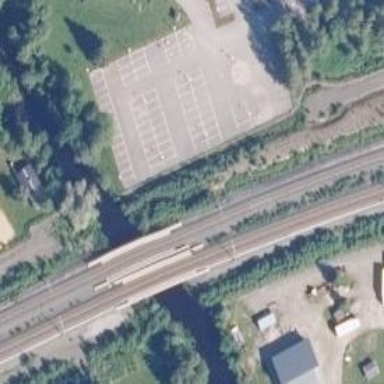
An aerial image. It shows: Bridge with continuous railway tracks that are electrified through contact line.